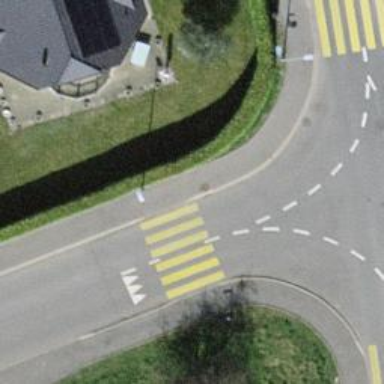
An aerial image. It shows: Marked crossing on the road.